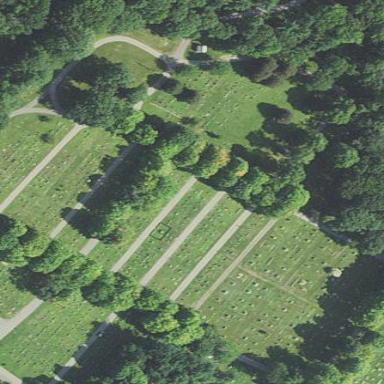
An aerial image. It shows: Cemetery.